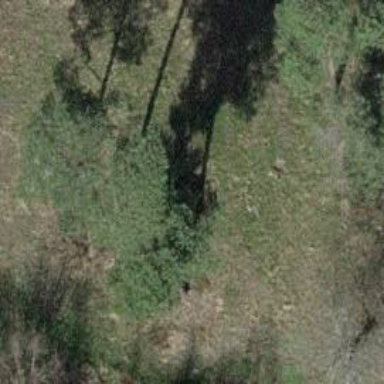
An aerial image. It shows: Needle-leaved tree in its natural environment.